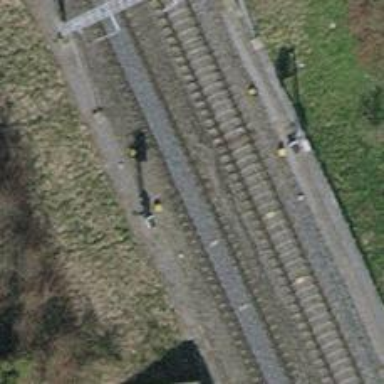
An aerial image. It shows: Railway signal.